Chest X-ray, AP view. Patient: 71 years old, sex M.
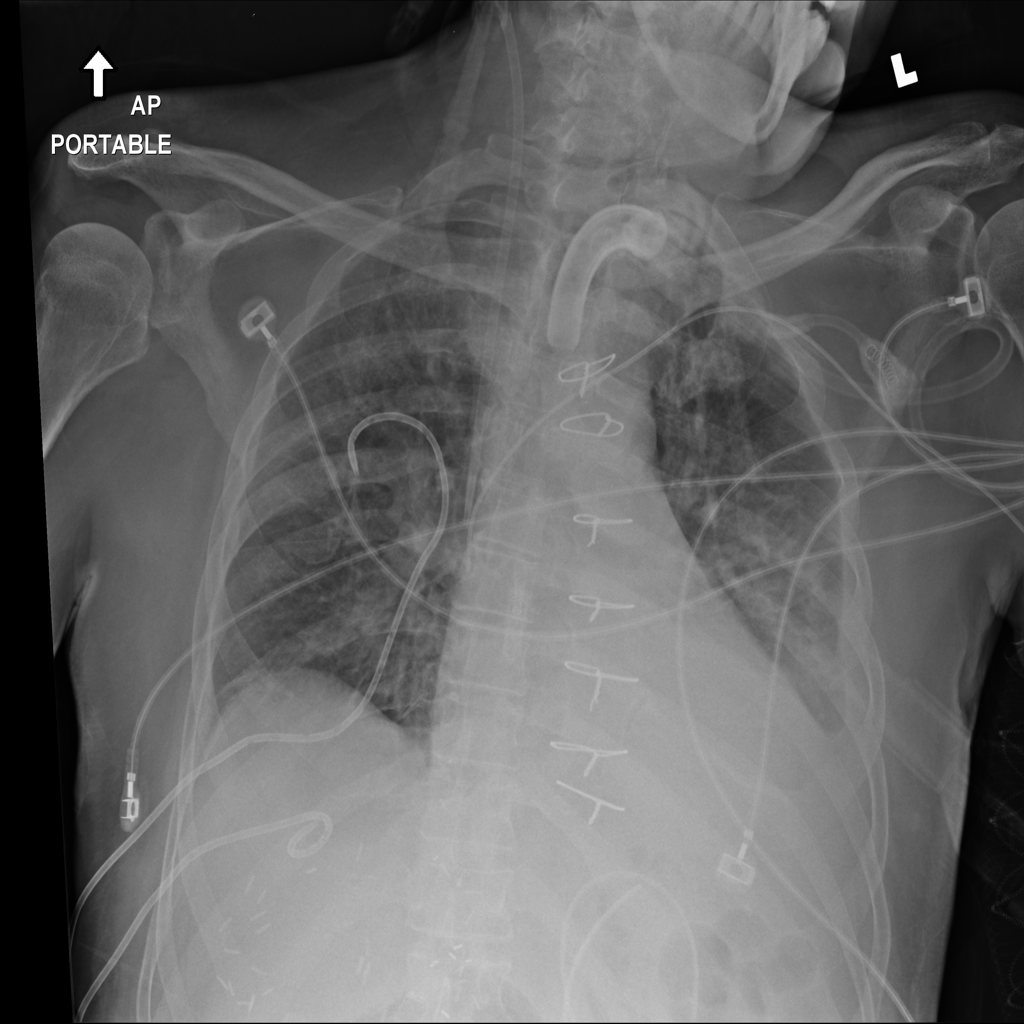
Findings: Atelectasis, Effusion, Infiltration